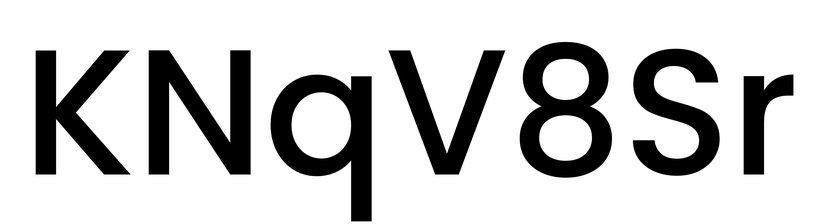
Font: Poppins-Medium